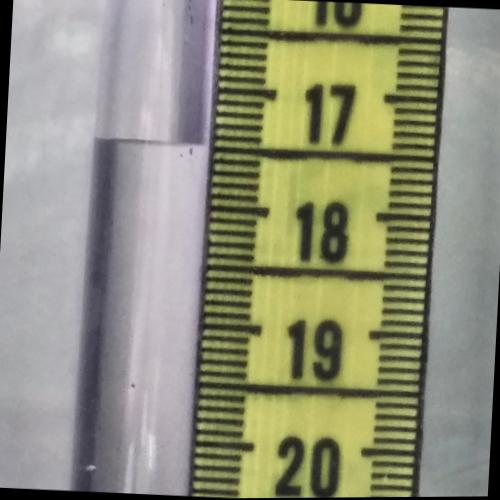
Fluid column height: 17.5 cm